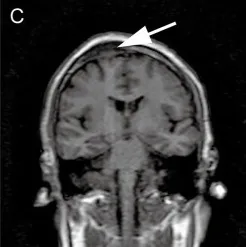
Preoperative MRI confirmed the tumor's location (white arrow), with T1 low signal and T2 equal high signal, invading the skull and compressing brain tissue locally (A-C).
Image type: radiology (mri)